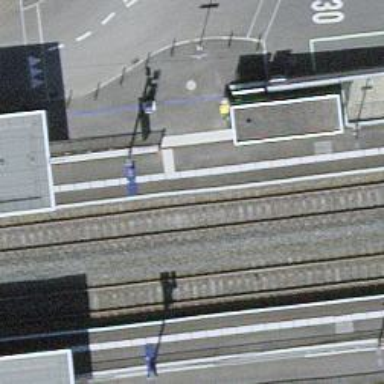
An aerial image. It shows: Halt on the railway.